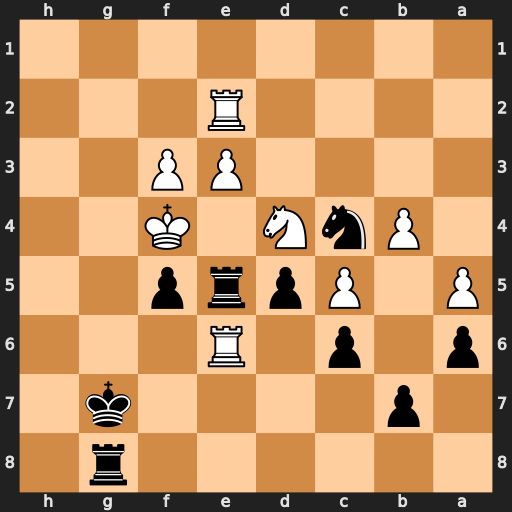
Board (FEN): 6r1/1p4k1/p1p1R3/P1Pprp2/1PnN1K2/4PP2/4R3/8
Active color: b
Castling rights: -
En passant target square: -
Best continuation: Rxe6 Nxe6+ Kf6